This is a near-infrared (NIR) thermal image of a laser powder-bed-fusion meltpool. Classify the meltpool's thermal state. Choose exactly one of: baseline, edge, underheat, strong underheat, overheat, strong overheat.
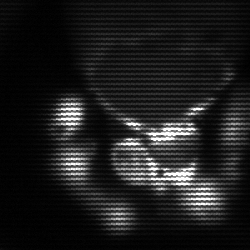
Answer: edge